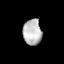
Tissue: lung
Cell type: Epithelial cells
Senescence score: 0.2419
Nuclear area (px): 474
Mean DAPI intensity: 186.203